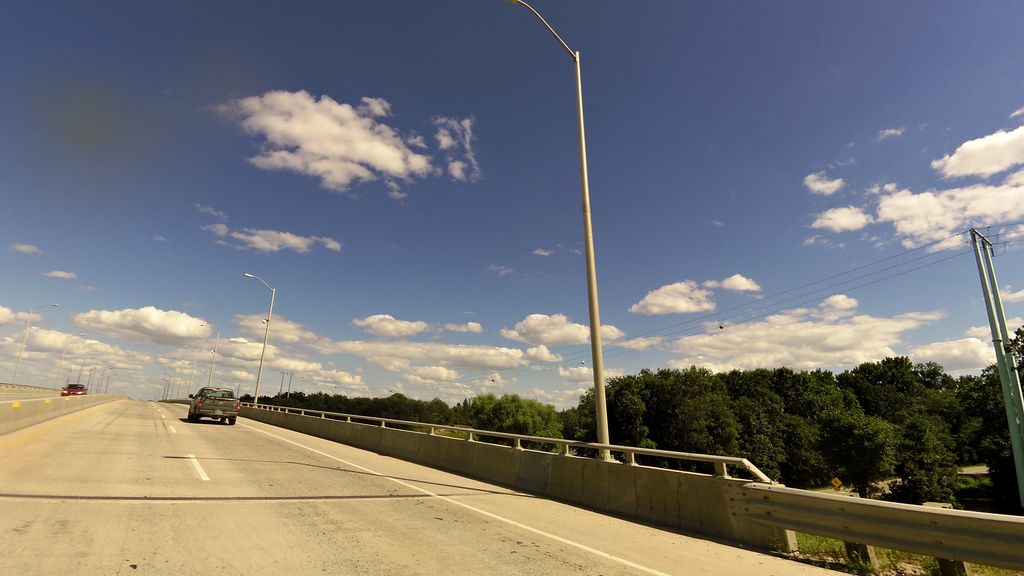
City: winnipeg